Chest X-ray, PA view. Patient: 53 years old, sex M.
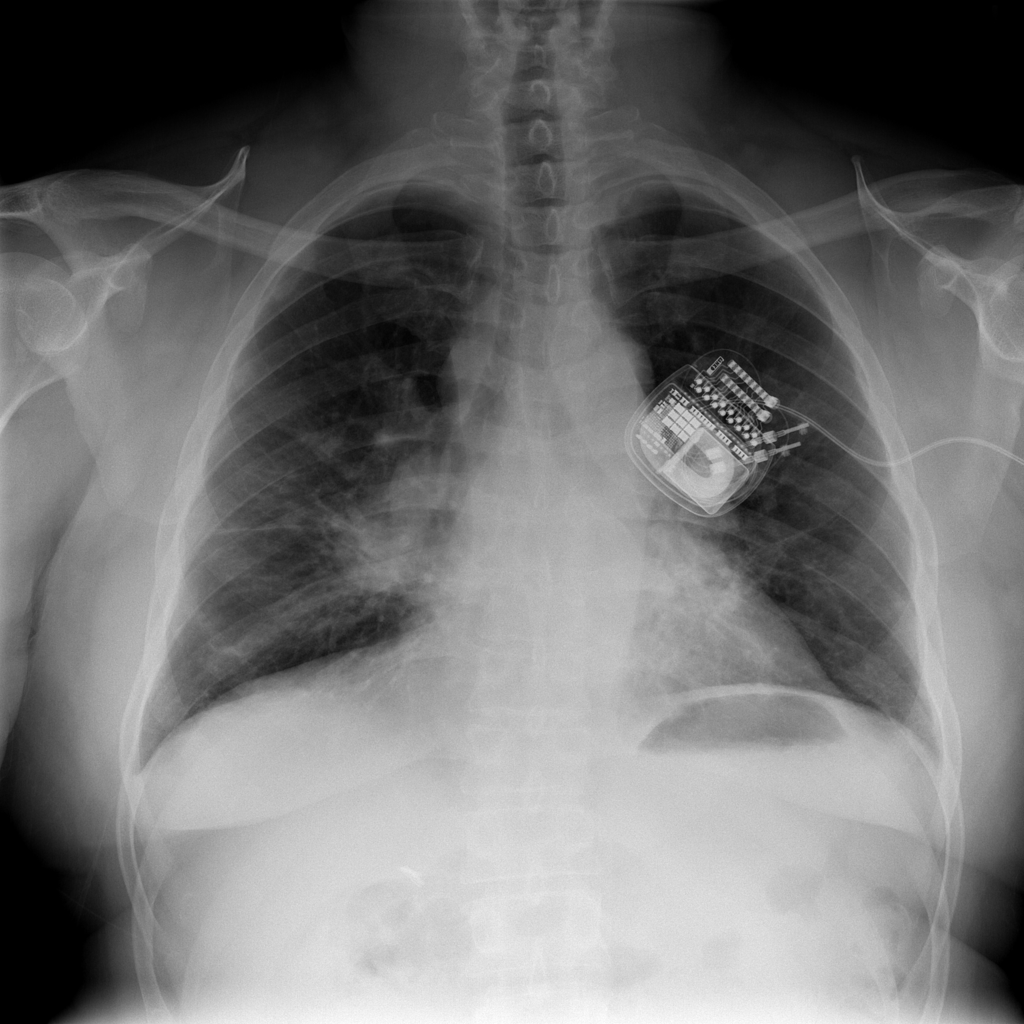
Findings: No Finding